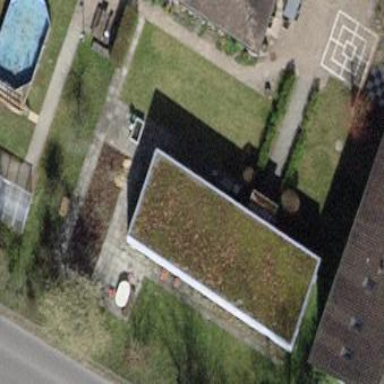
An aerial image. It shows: Flat-roofed building.